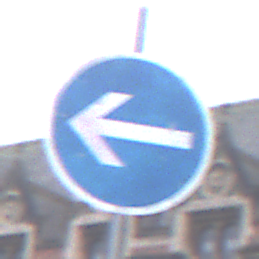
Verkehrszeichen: VorgeschriebeneFahrtrichtungHierLinks
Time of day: Midday
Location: Outdoor (Urban)
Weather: Overcast
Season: NotSpecified
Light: Natural